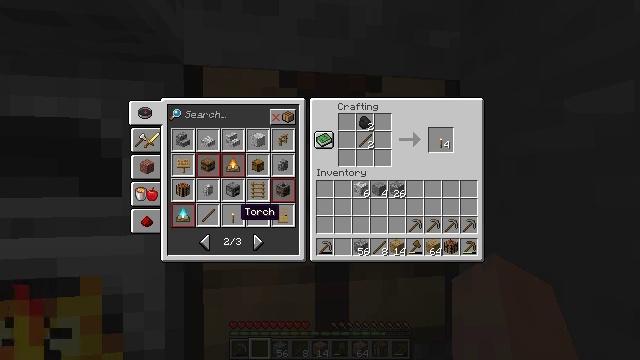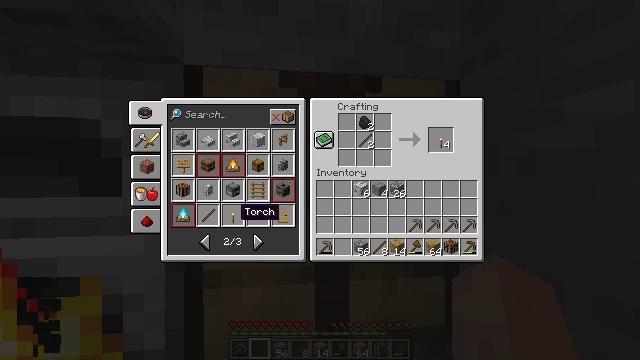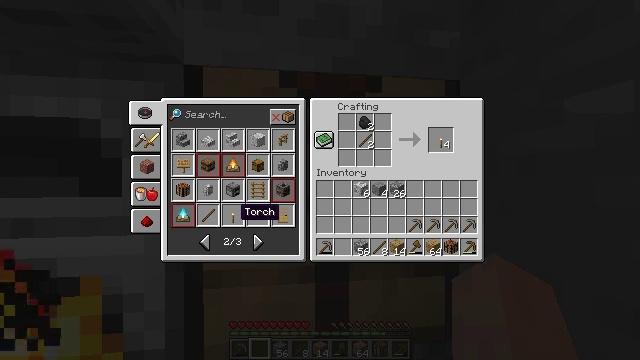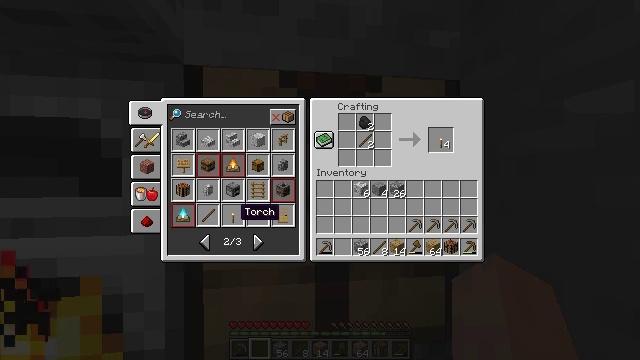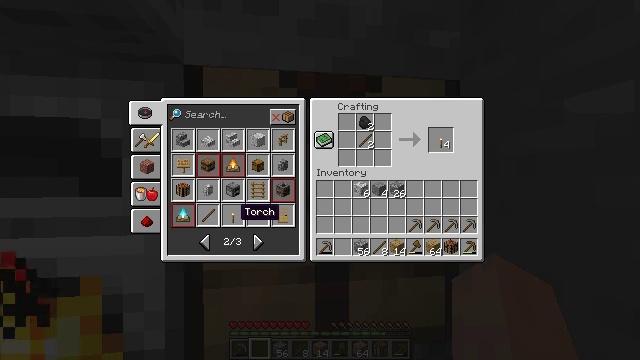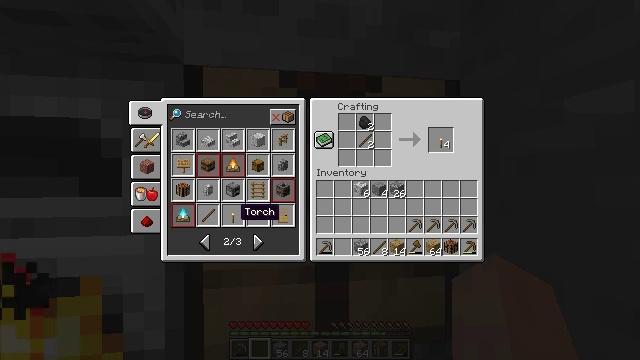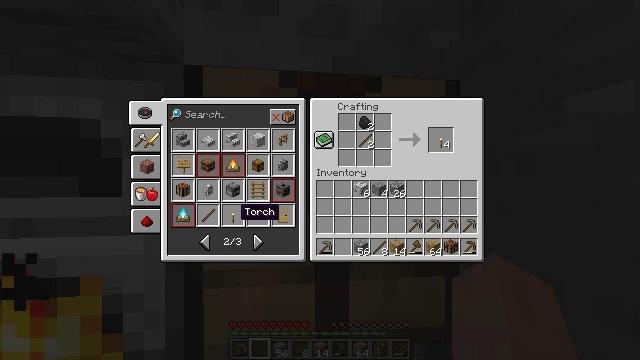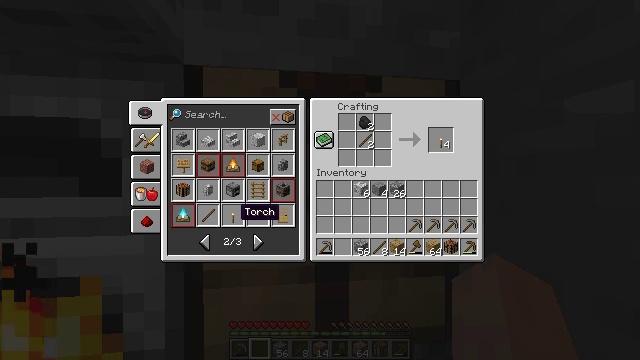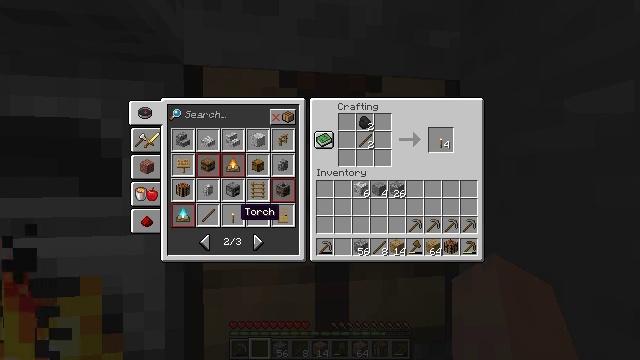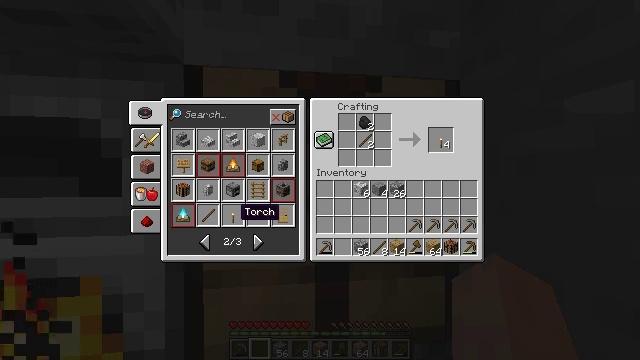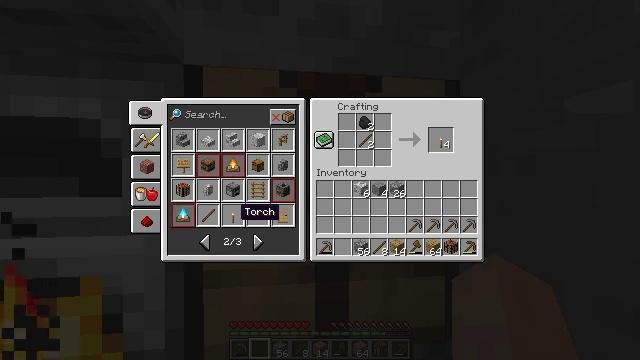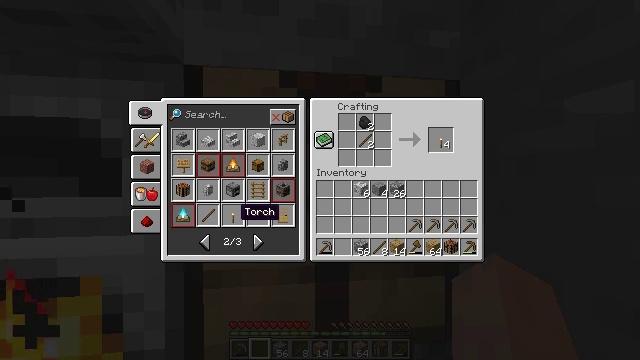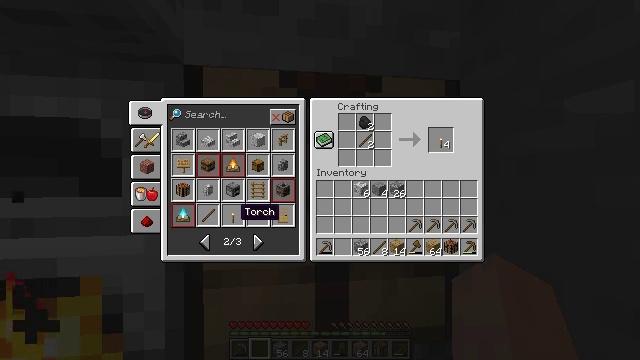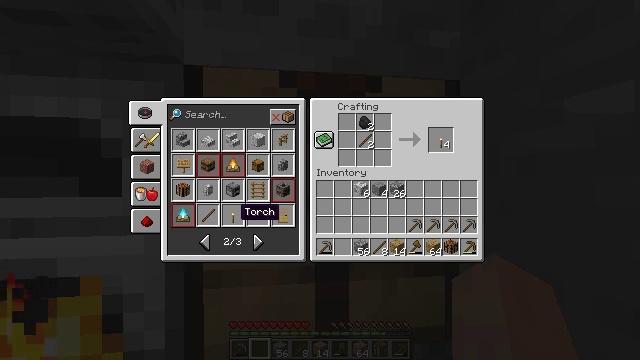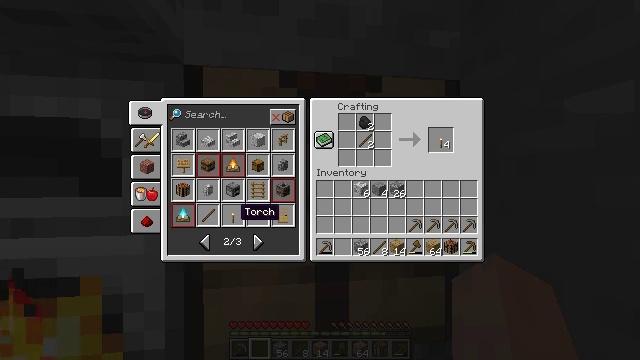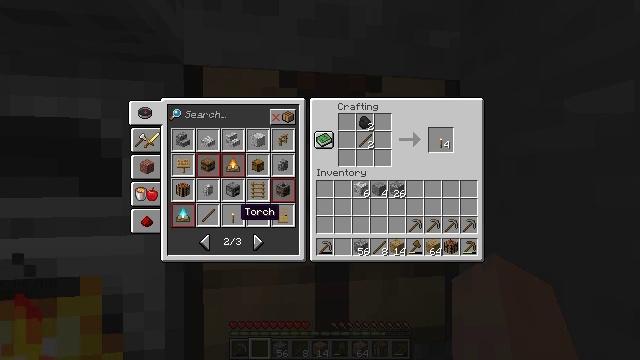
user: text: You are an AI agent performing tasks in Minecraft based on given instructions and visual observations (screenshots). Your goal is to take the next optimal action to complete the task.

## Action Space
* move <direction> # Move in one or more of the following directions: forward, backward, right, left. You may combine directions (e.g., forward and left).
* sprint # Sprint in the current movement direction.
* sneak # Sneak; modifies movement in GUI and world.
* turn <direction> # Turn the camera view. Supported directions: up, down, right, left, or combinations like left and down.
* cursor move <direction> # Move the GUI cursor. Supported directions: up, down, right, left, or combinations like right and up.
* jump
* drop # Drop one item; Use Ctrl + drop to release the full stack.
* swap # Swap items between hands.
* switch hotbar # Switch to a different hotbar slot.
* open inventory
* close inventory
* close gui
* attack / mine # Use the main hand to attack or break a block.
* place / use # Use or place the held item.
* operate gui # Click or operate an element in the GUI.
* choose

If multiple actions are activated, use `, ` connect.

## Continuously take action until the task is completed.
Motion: motion action
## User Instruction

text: Create a torch using the crafting grid.
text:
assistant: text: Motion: no_op
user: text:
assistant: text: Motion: no_op
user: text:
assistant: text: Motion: no_op
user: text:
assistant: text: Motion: no_op
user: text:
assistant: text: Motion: no_op
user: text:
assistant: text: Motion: no_op
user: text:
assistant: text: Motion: no_op
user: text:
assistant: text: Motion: no_op
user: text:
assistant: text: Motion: no_op
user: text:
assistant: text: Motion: no_op
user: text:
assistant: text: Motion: no_op
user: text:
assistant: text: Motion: no_op
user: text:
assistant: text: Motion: no_op
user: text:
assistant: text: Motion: no_op
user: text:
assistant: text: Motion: no_op
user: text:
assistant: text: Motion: no_op
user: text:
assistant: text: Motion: no_op
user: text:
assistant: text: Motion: no_op
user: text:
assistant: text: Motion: no_op
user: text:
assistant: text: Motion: no_op
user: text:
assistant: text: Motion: no_op
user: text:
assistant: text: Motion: cursor move right and up
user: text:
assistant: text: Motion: cursor move right and up
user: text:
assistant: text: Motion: cursor move right and up
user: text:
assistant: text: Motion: sneak
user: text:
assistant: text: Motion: sneak
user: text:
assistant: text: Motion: sneak
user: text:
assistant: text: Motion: sneak
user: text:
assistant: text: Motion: sneak, cursor move right
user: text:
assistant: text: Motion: sneak